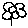
Label: flower